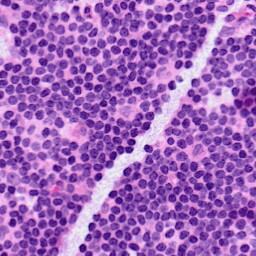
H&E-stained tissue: LymphNode